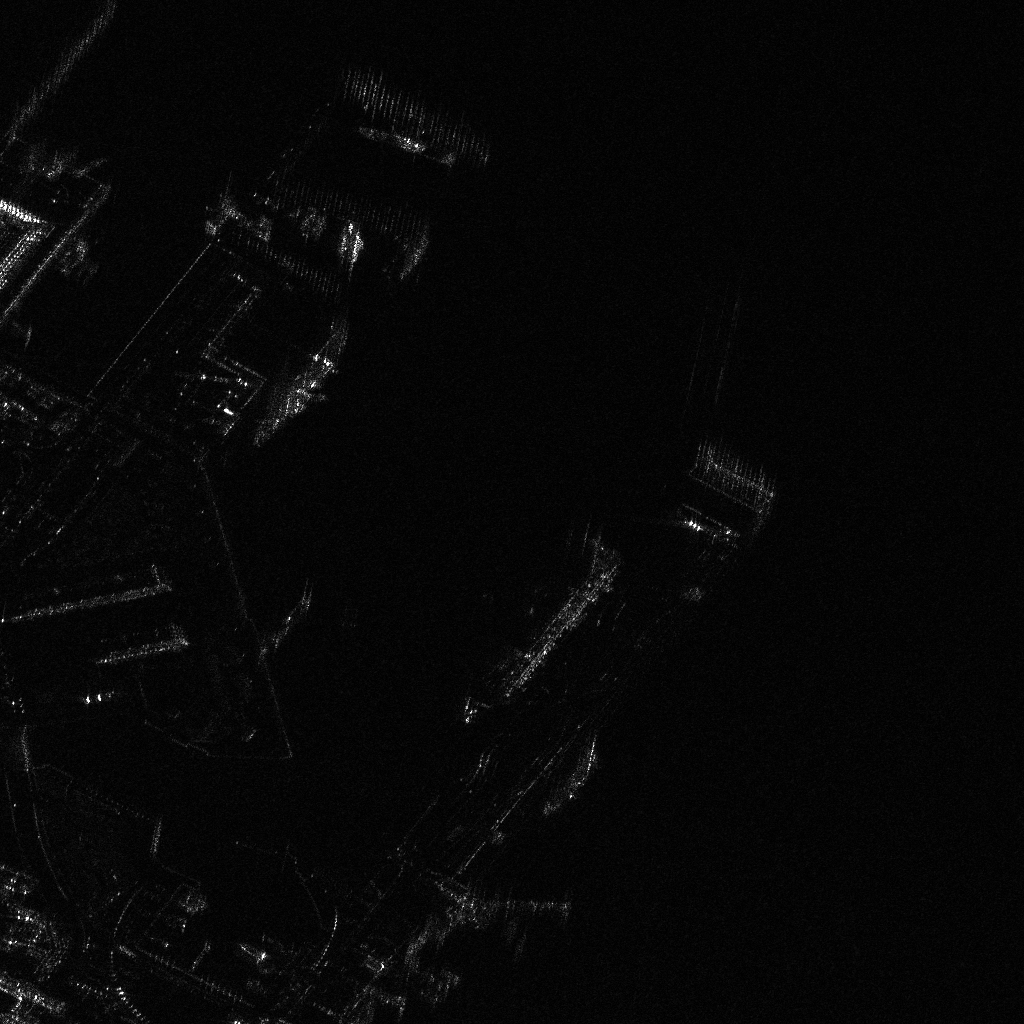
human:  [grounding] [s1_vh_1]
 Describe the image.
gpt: In the satellite image, there is  <ref>1 medium ore-oil </ref> <box>[[27, 30, 30, 45, 40]]</box> located at left,  <ref>1 small container </ref> <box>[[33, 21, 33, 24, 8]]</box> located at top,  <ref>2 medium container </ref> <box>[[34, 21, 35, 25, 9], [34, 12, 43, 14, 21]]</box> located at top,  <ref>1 medium ore-oil </ref> <box>[[52, 52, 55, 69, 44]]</box> located at center,  <ref>1 large container </ref> <box>[[54, 72, 56, 80, 43]]</box> located at bottom.